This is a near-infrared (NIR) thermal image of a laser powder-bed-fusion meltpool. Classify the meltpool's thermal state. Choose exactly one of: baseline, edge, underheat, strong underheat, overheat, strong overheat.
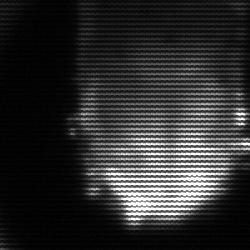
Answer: baseline